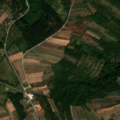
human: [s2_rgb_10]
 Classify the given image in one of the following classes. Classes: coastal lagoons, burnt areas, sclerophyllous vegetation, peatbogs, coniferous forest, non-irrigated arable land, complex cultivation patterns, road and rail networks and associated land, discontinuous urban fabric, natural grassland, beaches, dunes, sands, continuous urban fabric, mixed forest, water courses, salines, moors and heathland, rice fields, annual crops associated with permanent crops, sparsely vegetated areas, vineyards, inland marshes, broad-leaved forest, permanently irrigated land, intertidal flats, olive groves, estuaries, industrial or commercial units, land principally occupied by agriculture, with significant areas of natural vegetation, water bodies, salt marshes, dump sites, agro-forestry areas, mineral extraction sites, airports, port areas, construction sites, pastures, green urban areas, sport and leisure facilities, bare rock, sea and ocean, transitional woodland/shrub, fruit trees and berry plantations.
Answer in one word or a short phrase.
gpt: non-irrigated arable land, complex cultivation patterns, land principally occupied by agriculture, with significant areas of natural vegetation, broad-leaved forest, mixed forest